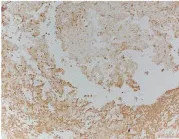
Pathological examination of surgical specimen including DNA methylation analysis. Which demonstrated variable immunoreactivity for : GFAP.
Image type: pathology (immunostaining)